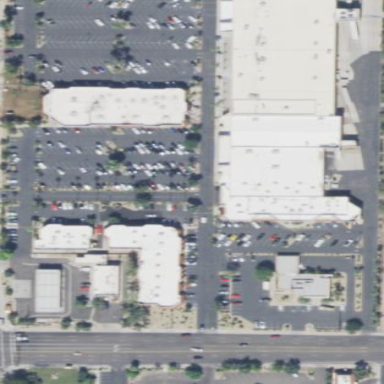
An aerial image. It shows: Retail area.